九年级 · 立体几何学
如图为一个长方体，则该几何体主视图的面积为 $\mathrm{cm}^{2}$.

主视方向
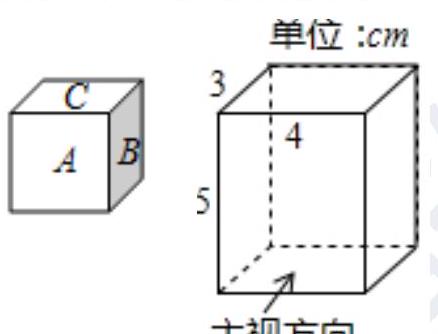
答案: 20
解析: 解: 该几何体的主视图是一个长为 5 , 宽为 4 的矩形, 所以该几何体主视图的面积为 $20 \mathrm{~cm}^{2}$.故答案为: 20 .

根据从正面看所得到的图形, 即可得出这个几何体的主视图的面积.

本题考查了三视图的知识, 主视图是从物体的正面看得到的视图.